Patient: sex M, age 49
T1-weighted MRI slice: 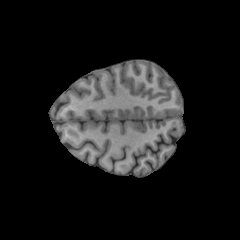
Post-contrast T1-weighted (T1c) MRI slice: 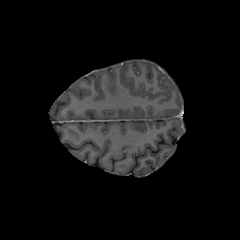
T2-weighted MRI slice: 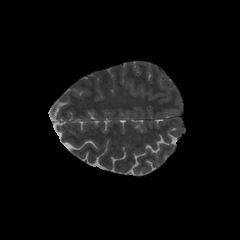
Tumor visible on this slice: no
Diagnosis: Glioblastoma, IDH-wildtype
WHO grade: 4